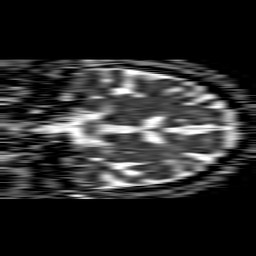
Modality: ADC
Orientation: coronal
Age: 78
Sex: male
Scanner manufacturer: philips
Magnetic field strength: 1.5 T
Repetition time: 4.6 s
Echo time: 0.08941 s